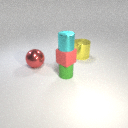
small cyan metal cylinder above small green rubber cylinder